Brain MRI, t1w sequence, axial 2D slice.
Patient: age 50, sex F, weight 78 kg, height 1.78 m
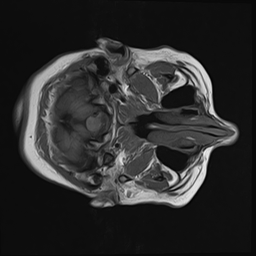